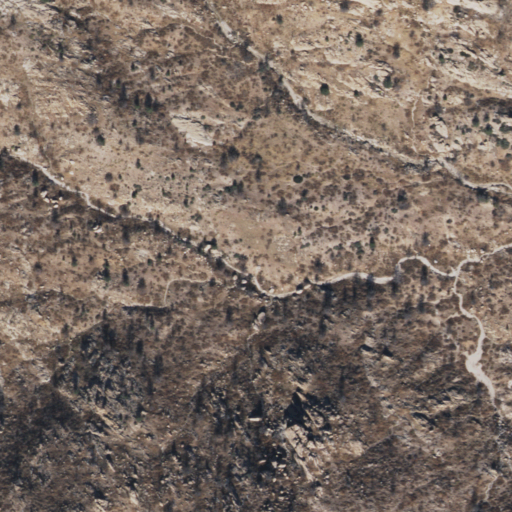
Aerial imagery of depression(s) in Arizona named Fisher Basin containing only shrub